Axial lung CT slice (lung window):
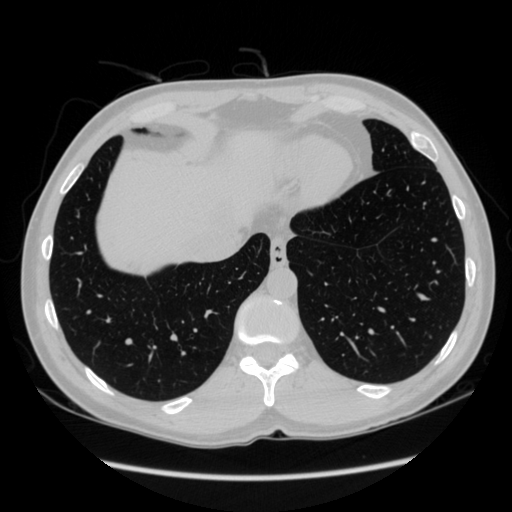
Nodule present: no